Question: There is one task which is simple and easily achieved using cloud shell, I need to give access to my
Datafactory get, set in access policies
commands
'''
$objectid = (Get-AzDataFactoryV2 -ResourceGroupName "BDAZE1ENRG01" -Name
"BDAZE1INDF03").Identity.PrincipalId
Set-AzKeyVaultAccessPolicy -VaultName "BDAZE1ENKV01" -PermissionsToKeys get,list -
PermissionsToSecrets get,list -ObjectId $objectid
'''
Devops task screen shot
<URL>
JEpOB.png
error is devops log

powershell version 3.1.0 task version inline script 4.0
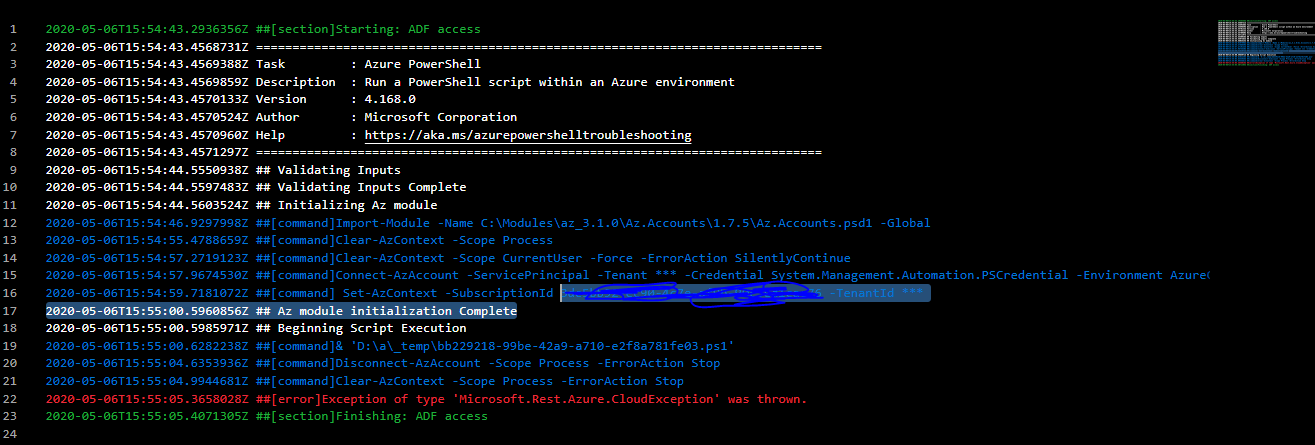
Answer: To run the command 'Set-AzKeyVaultAccessPolicy', it will call the <URL> to validate the '$objectid' you passed. In could shell, it uses the credential of your user account, it works means your user account has the permission. In devops, the service principal has no permission to do that by default.
To solve the issue, the easiest way is to use the '-BypassObjectIdValidation' parameter like below, then it will work fine.
'''
Set-AzKeyVaultAccessPolicy -VaultName "joykeyvault" -PermissionsToKeys get,list -PermissionsToSecrets get,list -ObjectId $objectid -BypassObjectIdValidation
'''
<URL>
Of course there is another way, just grant the application permission in Azure AD Graph like below for the AD App of your devops connection. (Must be 'Application' type permission in 'Azure Active Directory Graph', not 'Microsoft Graph', don't forget to click 'Grant admin consent' button)
<URL>